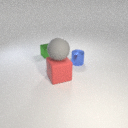
large red rubber cube below large gray rubber sphere